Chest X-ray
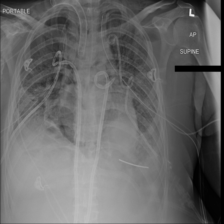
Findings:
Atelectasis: negative
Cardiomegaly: negative
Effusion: negative
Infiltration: negative
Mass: negative
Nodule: negative
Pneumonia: negative
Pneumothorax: positive
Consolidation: negative
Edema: negative
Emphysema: negative
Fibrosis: negative
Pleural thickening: negative
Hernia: negative